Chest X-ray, AP view. Patient: 54 years old, sex F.
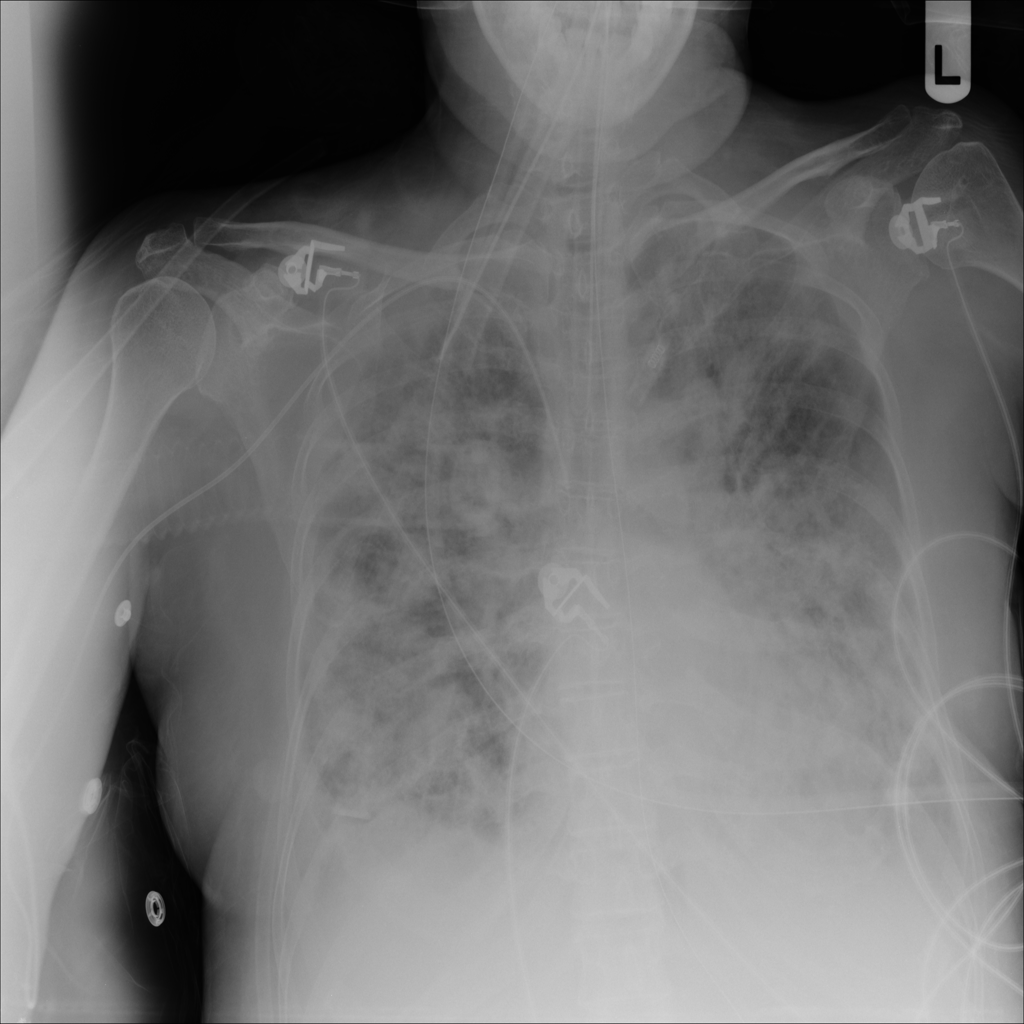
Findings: No Finding